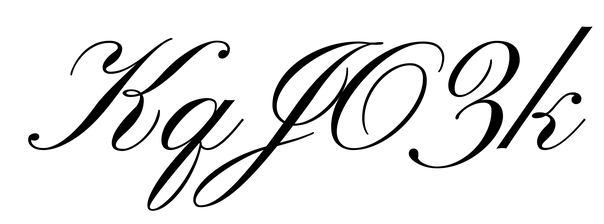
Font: PinyonScript-Regular